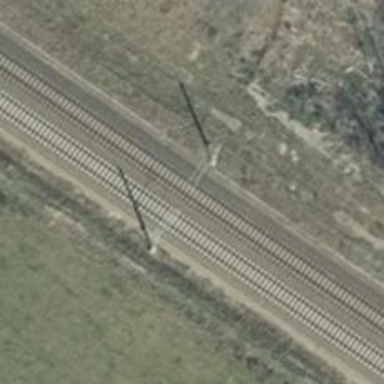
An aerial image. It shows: Milestone along the railway with catenary mast.